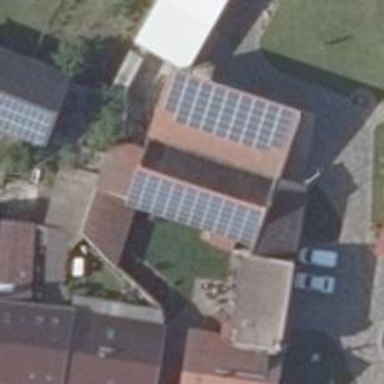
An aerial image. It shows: Solar photovoltaic panel generator producing electricity in small installation.